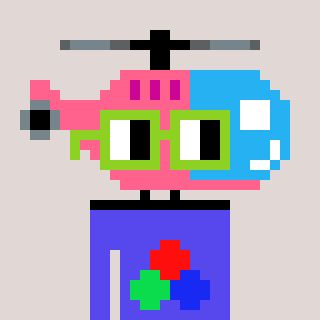
a pixel art character with square light green glasses, a helicopter-shaped head and a computerblue-colored body on a warm background